Interaction volume radius: 10 \u00c5
Interaction volume height: 20 \u00c5
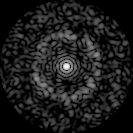
Disorder parameter: 0.7709